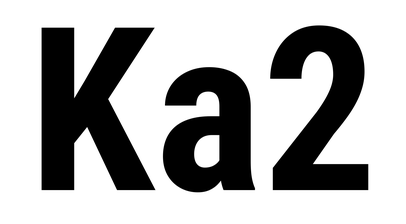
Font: Roboto_Condensed_Bold